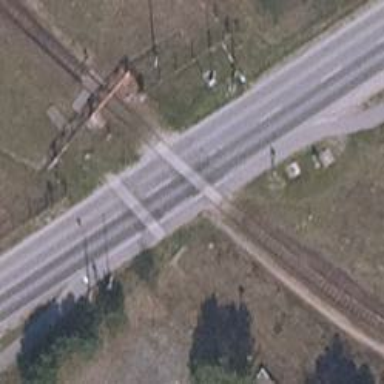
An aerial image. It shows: Level crossing along the railway.